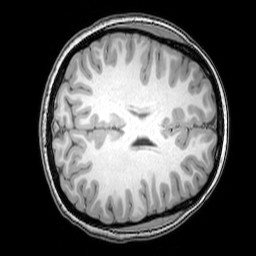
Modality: T1w
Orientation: axial
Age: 21
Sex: female
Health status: healthy
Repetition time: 0.081 s
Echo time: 0.037 s